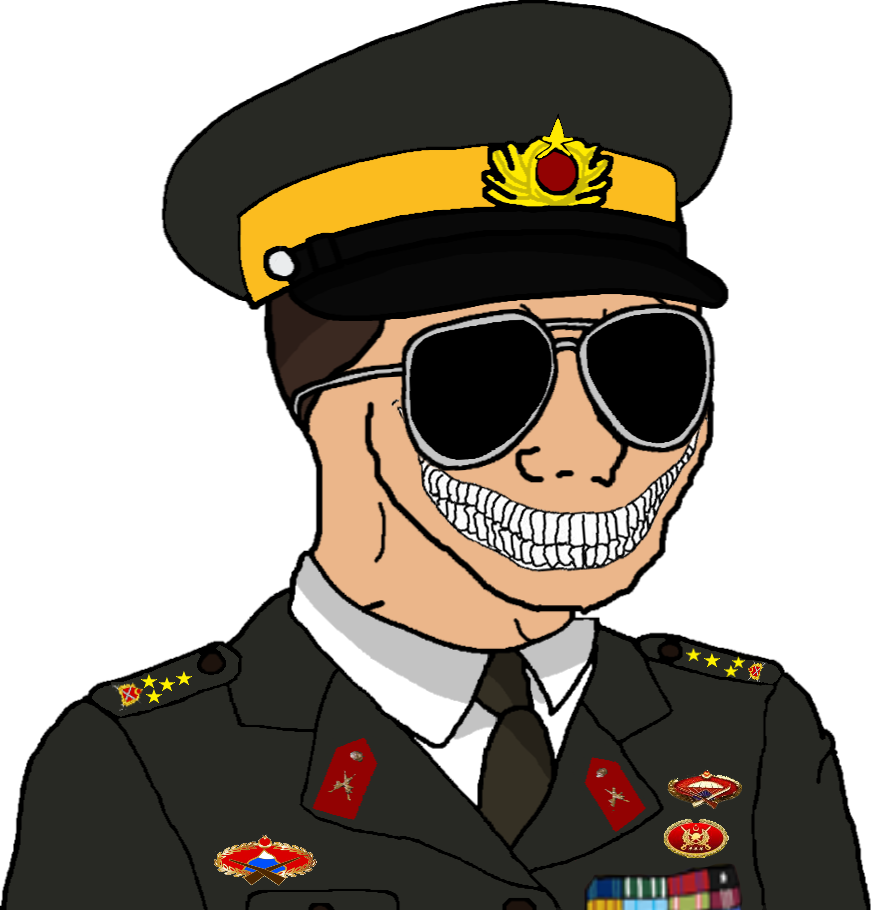
Label: 5_Oomer